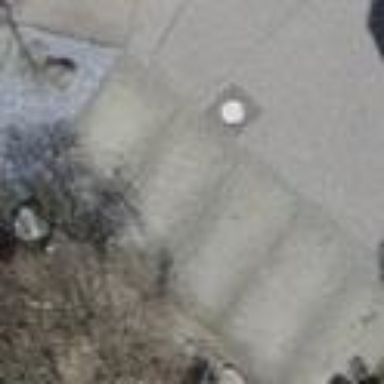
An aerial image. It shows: Parking area with surface.